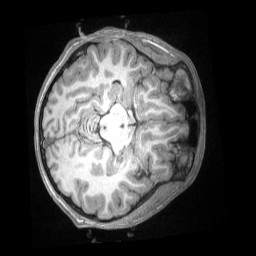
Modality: T1w
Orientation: axial
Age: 14
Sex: male
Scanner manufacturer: siemens
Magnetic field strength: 3 T
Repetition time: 2.53 s
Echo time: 0.00174 s